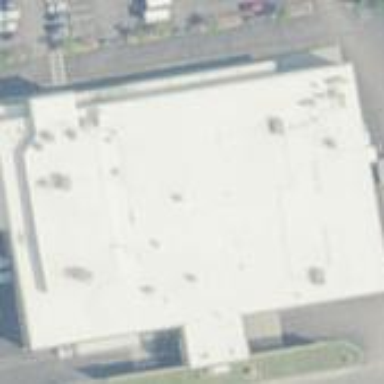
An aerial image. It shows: Industrial building that serves as food bank.